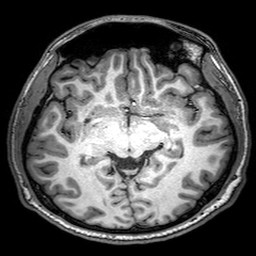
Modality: T1w
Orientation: coronal
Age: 24
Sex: male
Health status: healthy
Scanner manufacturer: philips
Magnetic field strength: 3 T